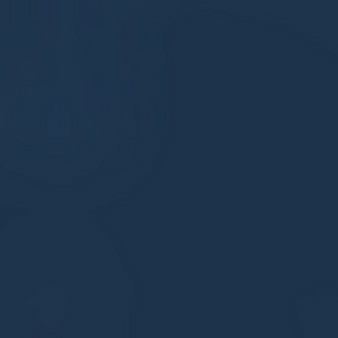
Label: other